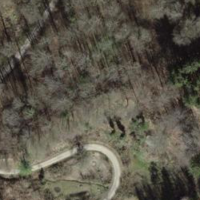
EUNIS habitat code: 41
Species observed at this site:
Geum rivale